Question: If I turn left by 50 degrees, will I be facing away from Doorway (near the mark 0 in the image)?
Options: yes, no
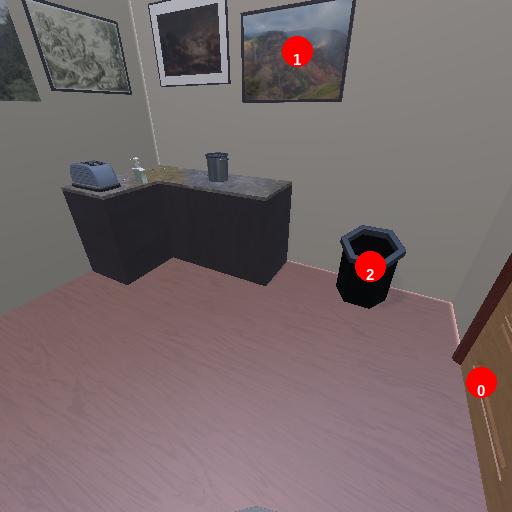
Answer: yes